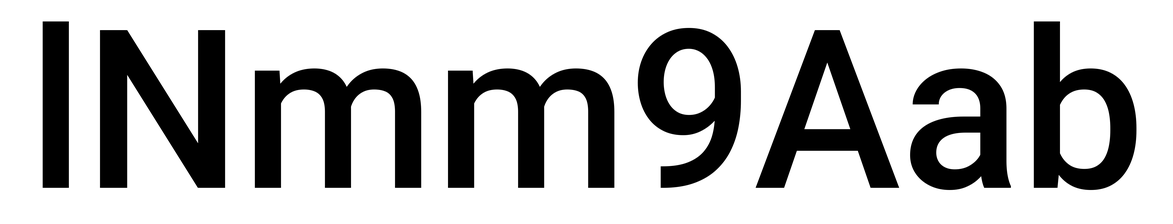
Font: Roboto_Medium